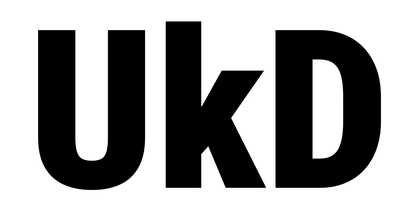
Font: Roboto_Condensed_Black